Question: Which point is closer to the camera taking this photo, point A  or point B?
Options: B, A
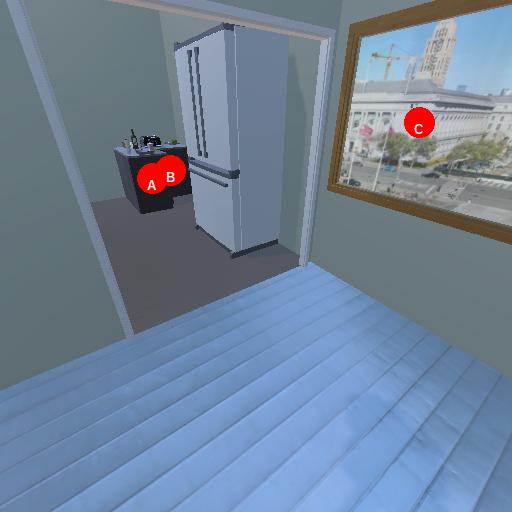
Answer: B